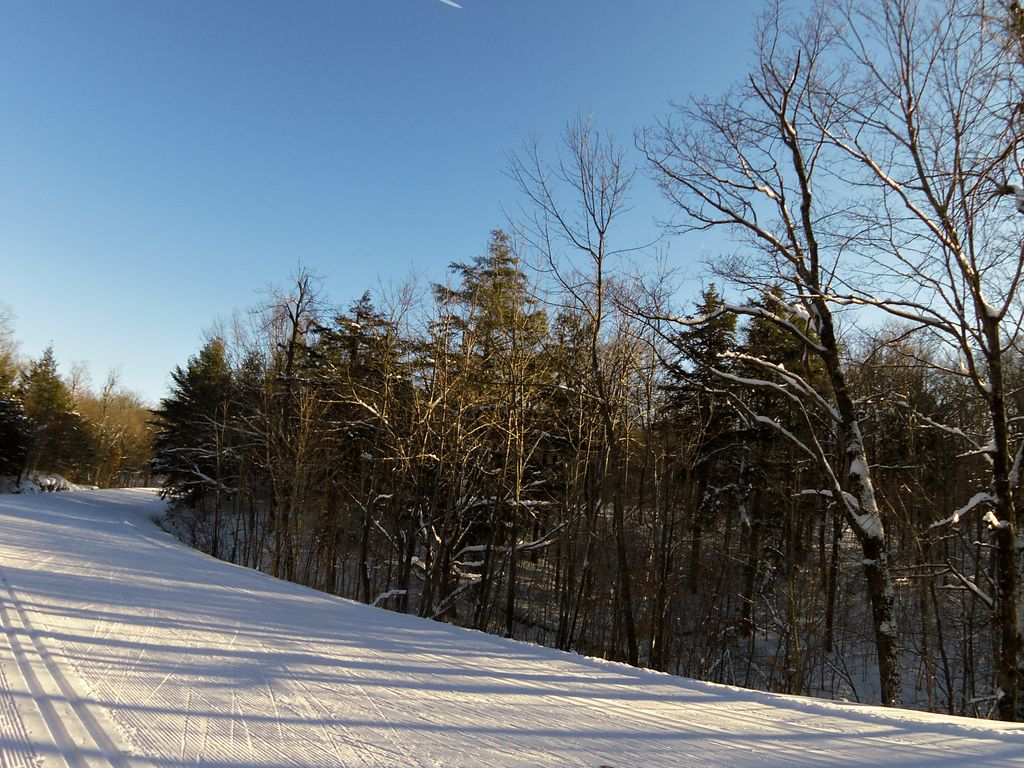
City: ottawa-gatineau